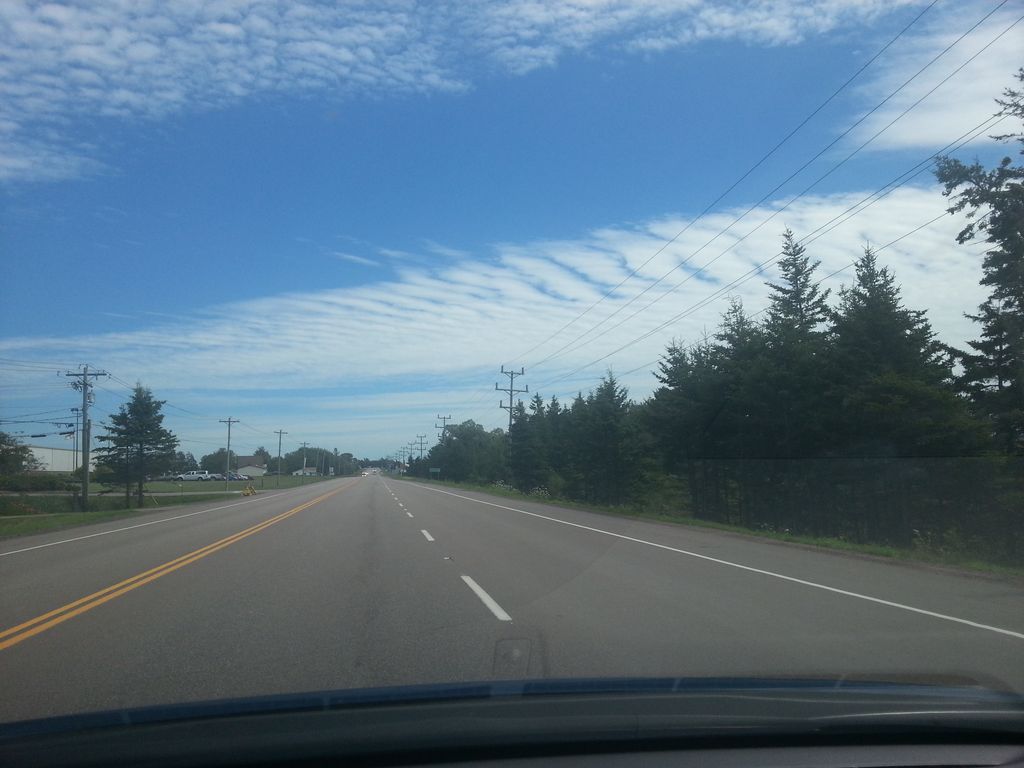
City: charlottetown